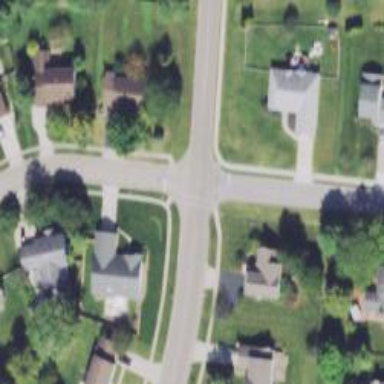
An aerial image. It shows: Road with stop sign.